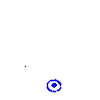
Particle: electron